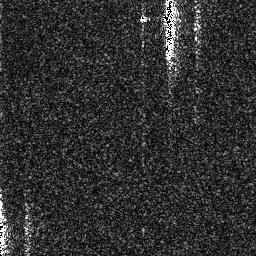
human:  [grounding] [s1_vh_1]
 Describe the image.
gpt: In the satellite image, there is  <ref>1 medium ship </ref> <box>[[61, 0, 71, 25, 0]]</box> located at top.